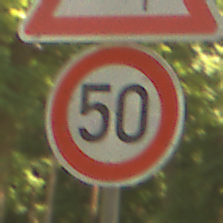
Verkehrszeichen: Geschwindigkeit50
Zusatzzeichen oben: SeitenwindVonRechts
Umgebung: Outdoor, Nature
Tageszeit: Midday
Wetter: PartlyCloudy
Licht: Natural
Jahreszeit: NotSpecified
Kontrast: LowContrast